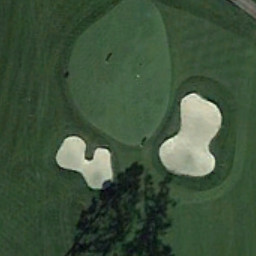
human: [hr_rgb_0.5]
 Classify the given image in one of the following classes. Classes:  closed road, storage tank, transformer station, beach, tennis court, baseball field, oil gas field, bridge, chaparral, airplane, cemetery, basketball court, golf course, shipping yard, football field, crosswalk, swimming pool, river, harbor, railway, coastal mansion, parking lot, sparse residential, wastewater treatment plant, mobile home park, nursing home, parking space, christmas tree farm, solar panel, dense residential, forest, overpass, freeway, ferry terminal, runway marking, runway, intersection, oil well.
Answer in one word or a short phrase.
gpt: golf course